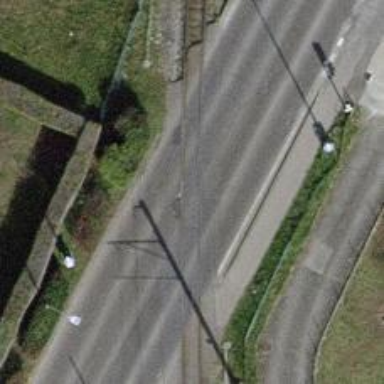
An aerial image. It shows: Level crossing with double half barrier.